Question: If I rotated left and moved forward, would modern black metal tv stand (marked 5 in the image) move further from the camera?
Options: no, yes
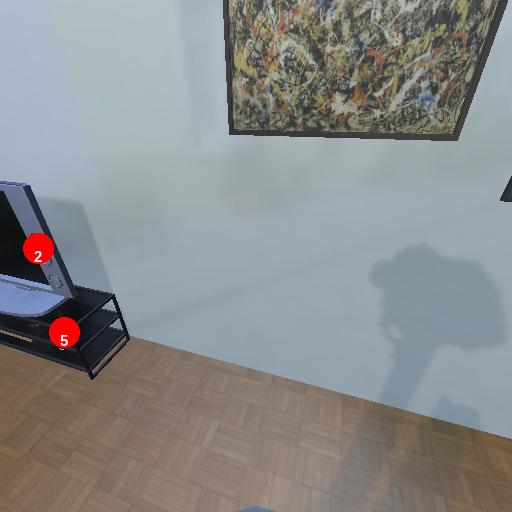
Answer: no